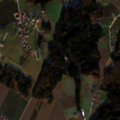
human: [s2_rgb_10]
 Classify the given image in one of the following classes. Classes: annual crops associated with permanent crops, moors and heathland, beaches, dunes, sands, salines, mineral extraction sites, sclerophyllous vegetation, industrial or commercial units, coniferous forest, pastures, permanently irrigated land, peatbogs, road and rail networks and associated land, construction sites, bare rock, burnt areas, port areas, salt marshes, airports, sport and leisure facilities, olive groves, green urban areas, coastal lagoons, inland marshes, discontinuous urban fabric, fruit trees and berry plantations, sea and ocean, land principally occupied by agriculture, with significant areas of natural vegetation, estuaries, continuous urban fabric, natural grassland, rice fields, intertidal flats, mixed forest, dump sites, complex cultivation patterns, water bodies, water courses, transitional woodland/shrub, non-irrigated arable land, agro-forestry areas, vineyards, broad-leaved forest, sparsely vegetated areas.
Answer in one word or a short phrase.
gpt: non-irrigated arable land, complex cultivation patterns, land principally occupied by agriculture, with significant areas of natural vegetation, mixed forest